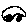
Label: car